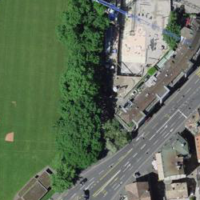
EUNIS habitat code: 53
Species observed at this site:
Veronica persica